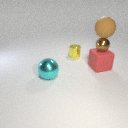
small brown metal sphere above large red rubber cube